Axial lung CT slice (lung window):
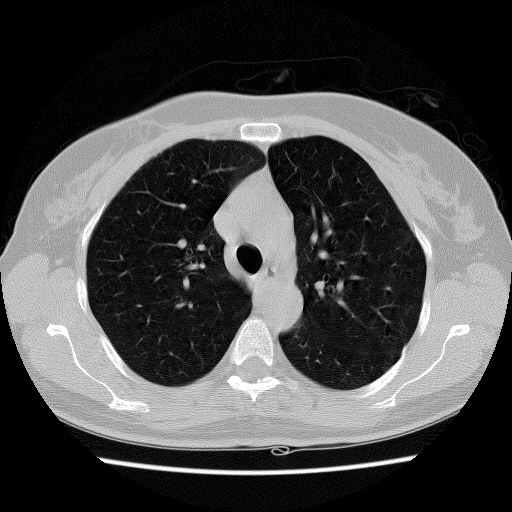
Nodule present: no